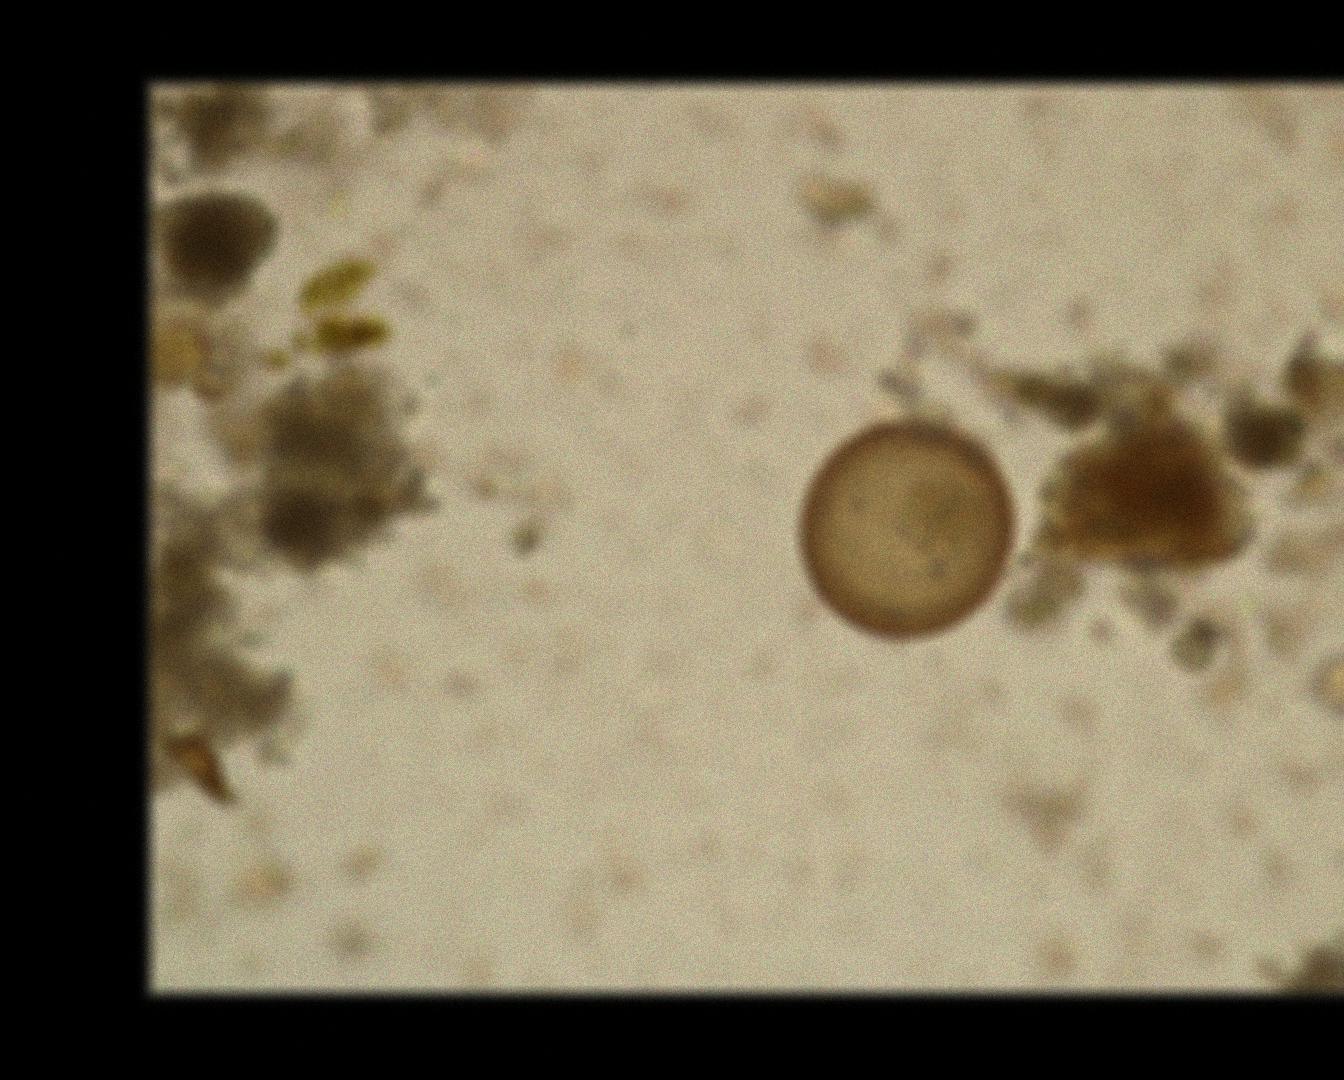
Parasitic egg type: Hymenolepis diminuta